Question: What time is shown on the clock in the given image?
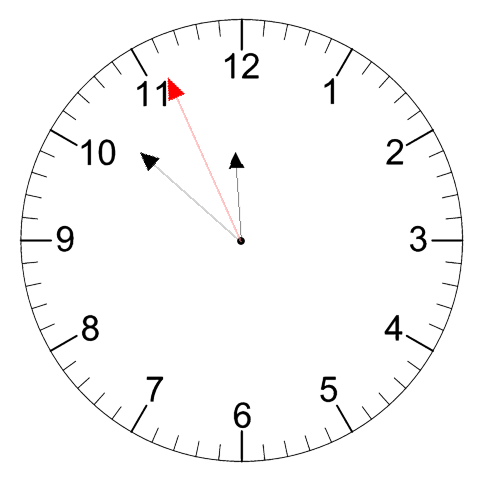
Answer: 11:51:56